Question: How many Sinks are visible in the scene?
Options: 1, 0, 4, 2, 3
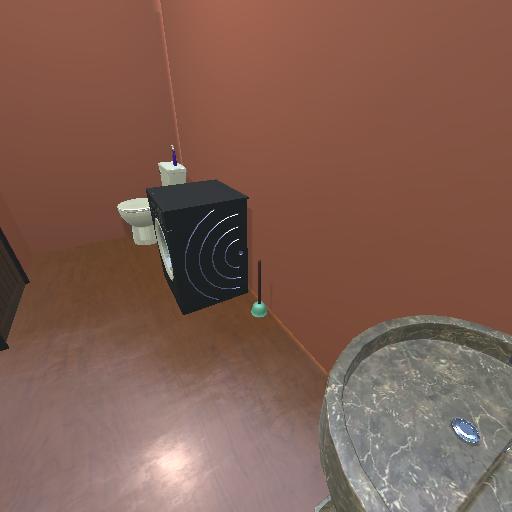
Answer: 1